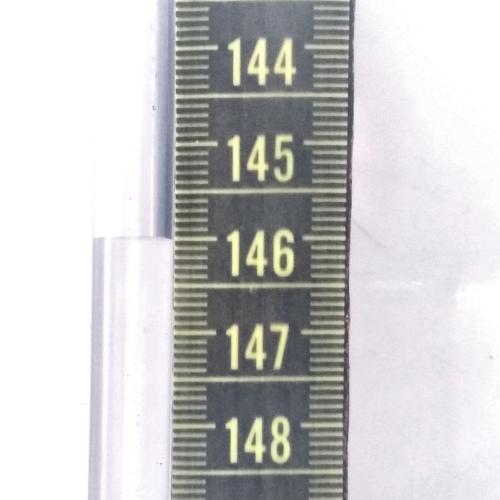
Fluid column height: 146.0 cm